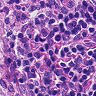
Metastatic tissue present: no